Interaction volume radius: 5 \u00c5
Interaction volume height: 15 \u00c5
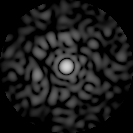
Disorder parameter: 0.8366